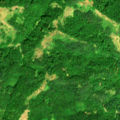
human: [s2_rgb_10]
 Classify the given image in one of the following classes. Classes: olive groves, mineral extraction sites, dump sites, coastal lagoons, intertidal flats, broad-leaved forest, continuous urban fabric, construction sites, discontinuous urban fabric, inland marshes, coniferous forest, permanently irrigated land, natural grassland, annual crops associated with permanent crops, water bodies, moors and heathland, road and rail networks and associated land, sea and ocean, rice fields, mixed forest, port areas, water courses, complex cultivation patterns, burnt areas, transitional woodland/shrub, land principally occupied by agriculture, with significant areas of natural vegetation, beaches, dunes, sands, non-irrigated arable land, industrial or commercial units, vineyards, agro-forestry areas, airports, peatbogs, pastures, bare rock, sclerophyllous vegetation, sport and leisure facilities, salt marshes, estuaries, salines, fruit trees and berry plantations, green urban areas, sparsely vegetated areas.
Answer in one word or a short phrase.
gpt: pastures, land principally occupied by agriculture, with significant areas of natural vegetation, broad-leaved forest